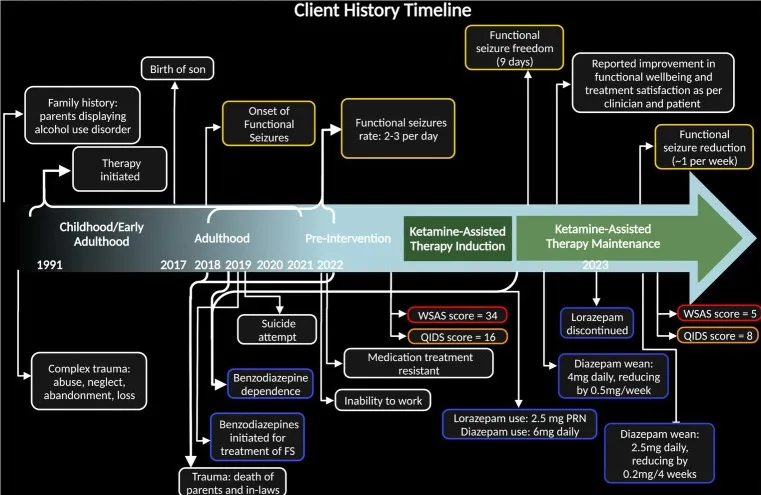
Timeline of case including client history highlighting relevant trauma, behavior, and symptoms. Dark green block designates time during ketamine-assisted therapy protocol and light green block designates ketamine maintenance. Dates along the bottom specify years of onset, with brackets expressing span of time. Yellow bubbles indicate function seizure severity, blue bubbles indicate benzodiazepine use, and red/orange bubbles emphasize pre- and post- case depression measures [Quick Inventory of Depressive Symptomatology (QIDS) measure and Work and Social Adjustment Score (WSAS)].
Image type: chart (chart)